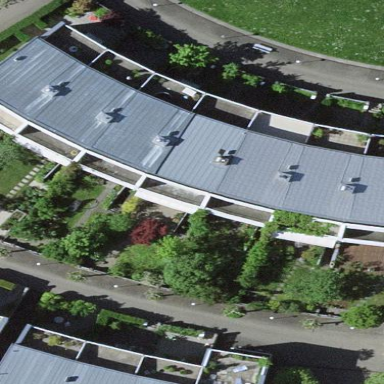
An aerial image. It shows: Flat-roofed terrace building.